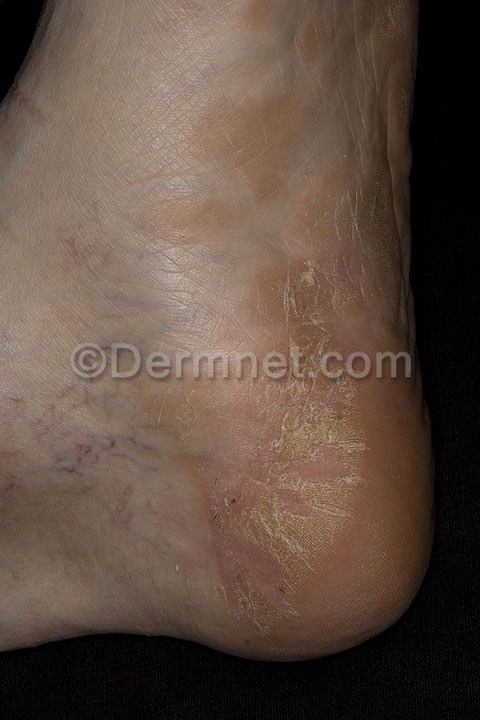
Disease: Psoriasis pictures Lichen Planus and related diseases